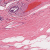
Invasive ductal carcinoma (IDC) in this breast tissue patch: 0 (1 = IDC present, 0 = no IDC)